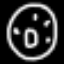
Label: donut